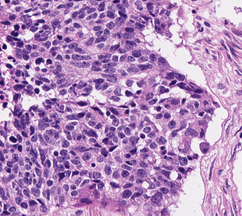
Tumor epithelial tissue: yes
Tumor-associated stroma tissue: yes
Normal tissue: no